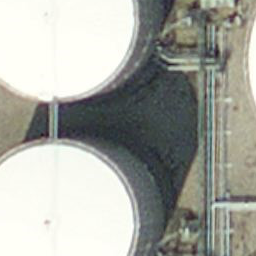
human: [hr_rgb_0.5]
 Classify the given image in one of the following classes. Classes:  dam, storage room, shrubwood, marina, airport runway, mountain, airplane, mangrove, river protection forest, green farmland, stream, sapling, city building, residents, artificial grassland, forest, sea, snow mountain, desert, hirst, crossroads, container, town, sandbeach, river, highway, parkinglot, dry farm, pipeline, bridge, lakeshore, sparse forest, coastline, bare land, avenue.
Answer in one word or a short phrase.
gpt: storage room